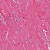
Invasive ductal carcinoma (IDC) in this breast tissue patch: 0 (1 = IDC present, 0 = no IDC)